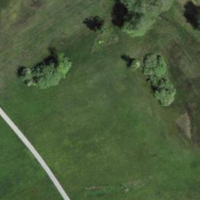
EUNIS habitat code: 16
Species observed at this site:
Vespa crabro